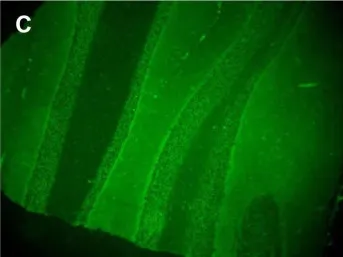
Antibody detection in serum and CSF. The result of TBA showed an uncertain neuronal surface antibody. The immunofluorescence signal could not be detected in serum from the patient.
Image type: pathology (immunostaining)